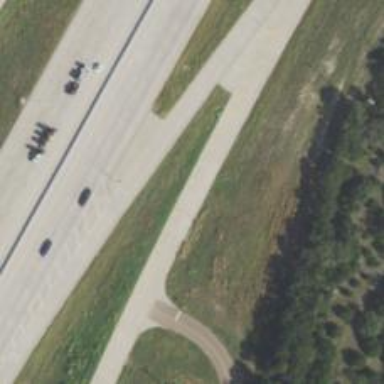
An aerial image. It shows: Tertiary road with frontage road along it.